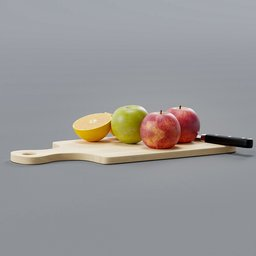
Label: tools